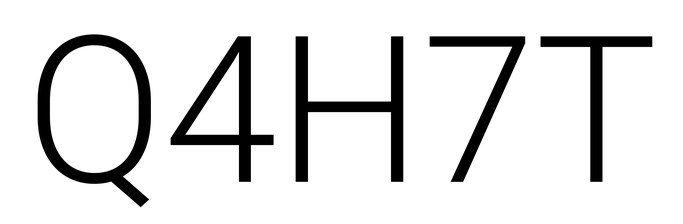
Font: Roboto_Light